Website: home-depot
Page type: payment
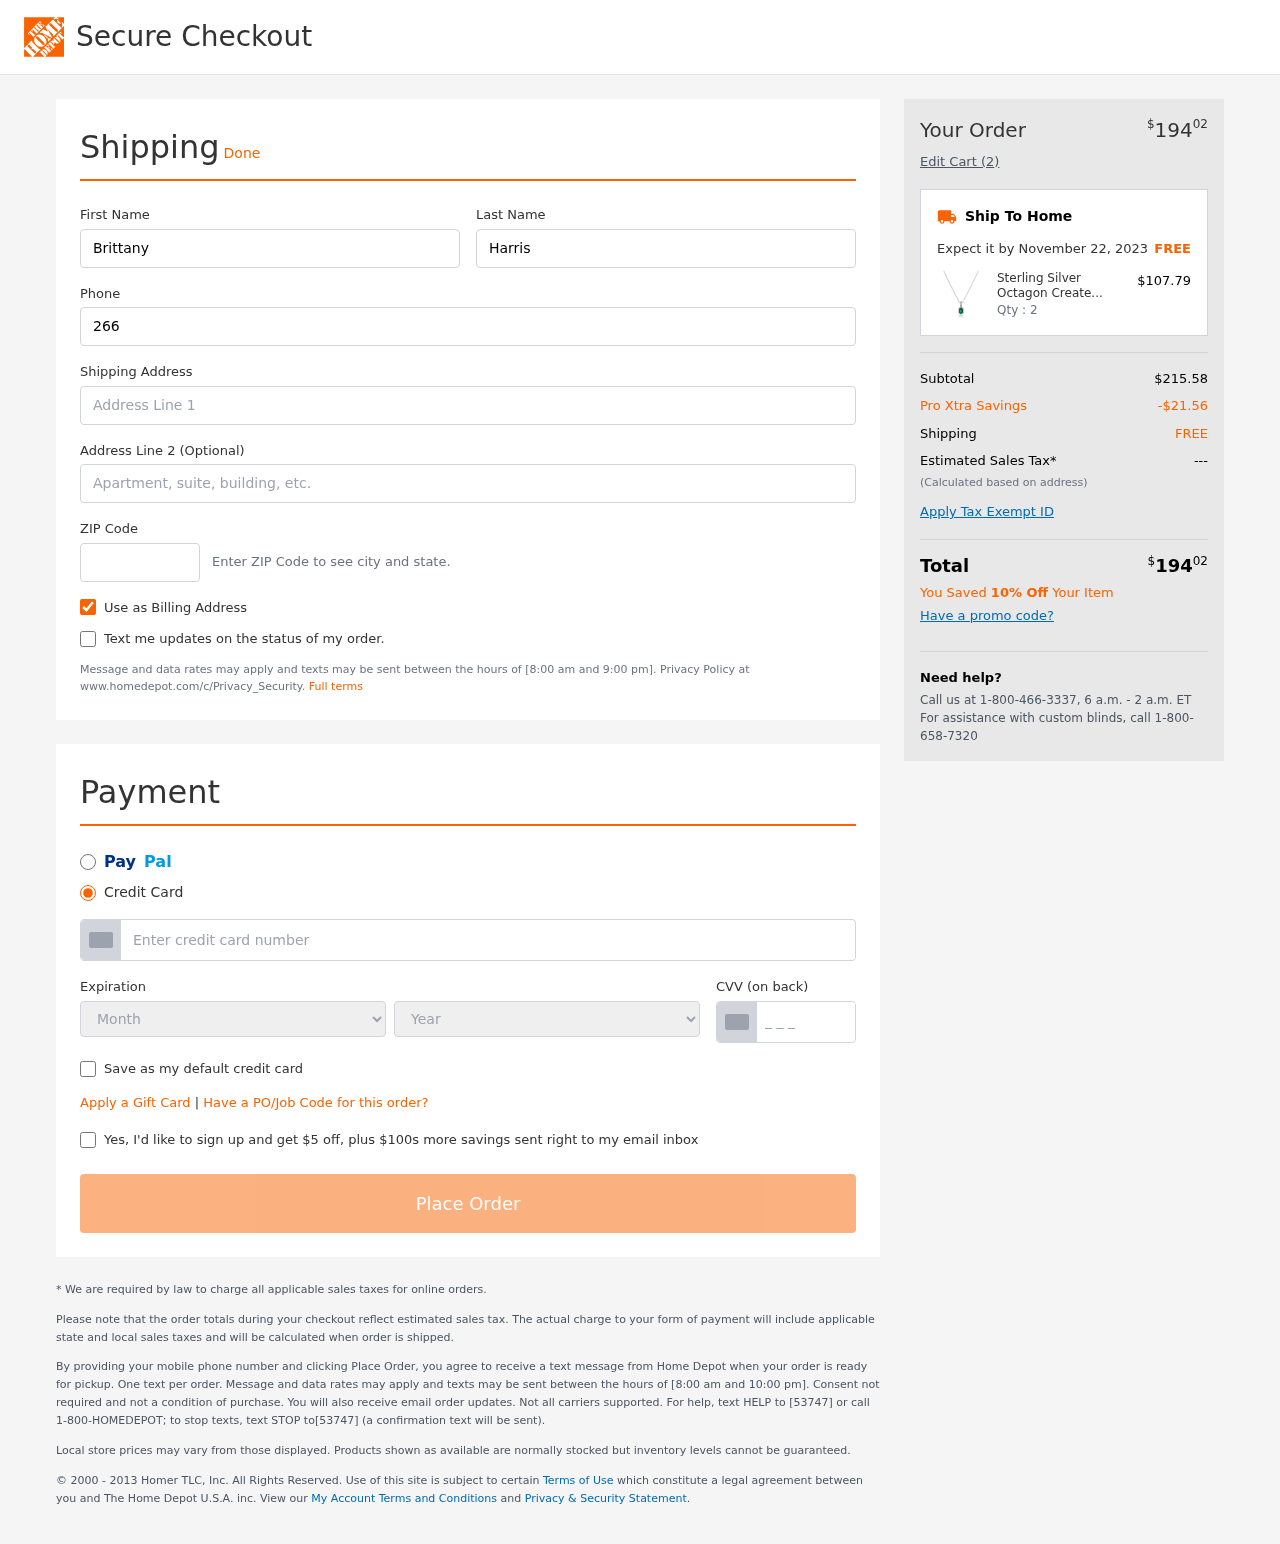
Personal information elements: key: PII_CARD_CVV
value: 402
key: PII_CARD_EXPIRY_MONTH
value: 11
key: PII_CARD_EXPIRY_YEAR
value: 30
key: PII_CARD_NUMBER
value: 2275 6106 5887 5844
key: PII_FIRSTNAME
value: Brittany
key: PII_LASTNAME
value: Harris
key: PII_PHONE
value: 2664812625
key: PII_POSTCODE
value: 16860
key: PII_STREET
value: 172 Marcus Glens
Product elements: key: PRODUCT1_NAME
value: Sterling Silver Octagon Created Emerald and Round Created White Sapphire Pendant Necklace
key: PRODUCT1_PRICE
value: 107.79
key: PRODUCT1_QUANTITY
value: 2
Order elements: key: ORDER_TOTAL
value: $19402
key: ORDER_NUM_ITEMS
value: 2
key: ORDER_DELIVERY_DATE
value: November 22, 2023
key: ORDER_SUBTOTAL
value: $215.58
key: ORDER_DISCOUNT
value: -$21.56
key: ORDER_SHIPPING_COST
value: FREE